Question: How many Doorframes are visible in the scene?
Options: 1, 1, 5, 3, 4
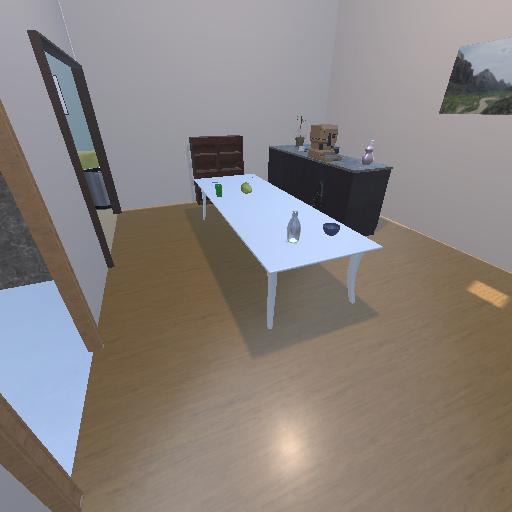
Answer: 1